Interaction volume radius: 10 \u00c5
Interaction volume height: 10 \u00c5
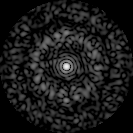
Disorder parameter: 0.8762